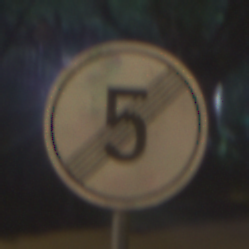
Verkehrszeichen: EndeGeschwindigkeit5
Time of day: Night
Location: Outdoor (Suburban)
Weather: PartlyCloudy
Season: NotSpecified
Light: Artificial